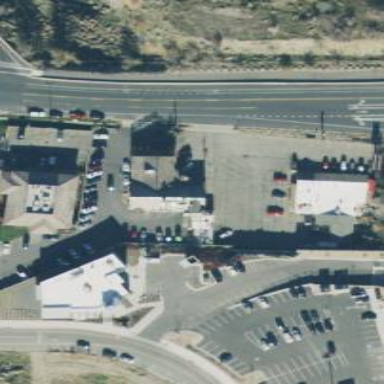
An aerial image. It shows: Retail area.